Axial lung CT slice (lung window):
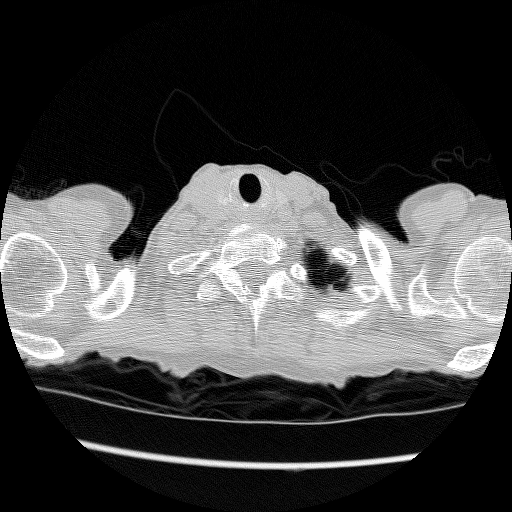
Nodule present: no